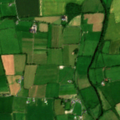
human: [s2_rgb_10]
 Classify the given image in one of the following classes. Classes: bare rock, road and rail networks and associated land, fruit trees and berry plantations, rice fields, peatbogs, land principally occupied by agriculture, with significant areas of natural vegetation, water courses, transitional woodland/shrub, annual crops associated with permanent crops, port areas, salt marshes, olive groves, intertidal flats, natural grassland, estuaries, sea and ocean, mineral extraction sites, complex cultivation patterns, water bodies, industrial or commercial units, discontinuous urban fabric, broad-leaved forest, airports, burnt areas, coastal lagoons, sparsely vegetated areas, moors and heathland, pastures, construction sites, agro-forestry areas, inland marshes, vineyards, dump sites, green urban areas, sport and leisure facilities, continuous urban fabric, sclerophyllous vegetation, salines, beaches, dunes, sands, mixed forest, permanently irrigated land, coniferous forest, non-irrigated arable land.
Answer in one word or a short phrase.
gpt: non-irrigated arable land, pastures